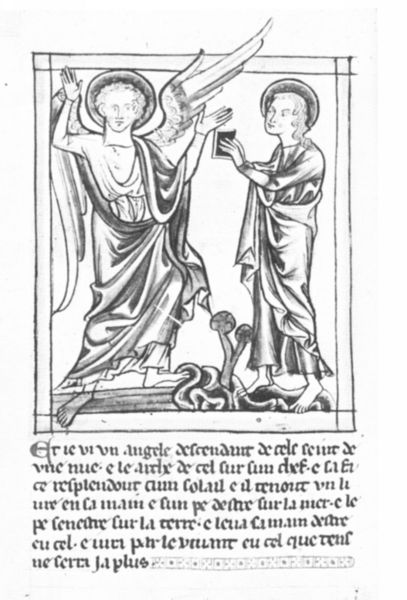
Titel: französische Apokalypse
Institution: London, Lambeth Palace Library
Schlagwörter: baum, flügel, hand, wasser, grau, schwarz, weiss, zeichnung, muster, arme, bibel, falten, halten, lang, mensch, rahmen, erde, gewand, haare, mantel, personen, pflanze, frontal, locken, engel, schrift, grafik, rand, buch, fuss, barfuß, druck, schwarzweiss, text, schlange, pergament, heiligenschein, nimbus, heiliger, heilige, abbildung, latein, buchmalerei, aura, lange gewänder, evangeliar, manuskript, handgeste, en, evangeliarum